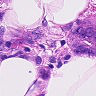
Metastatic tissue present: yes